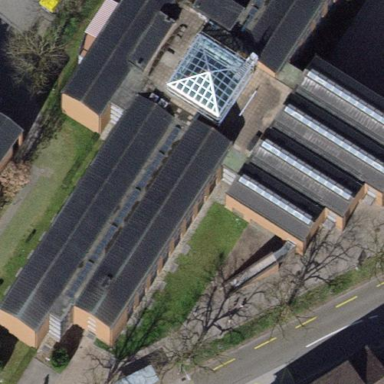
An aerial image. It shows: Public building.